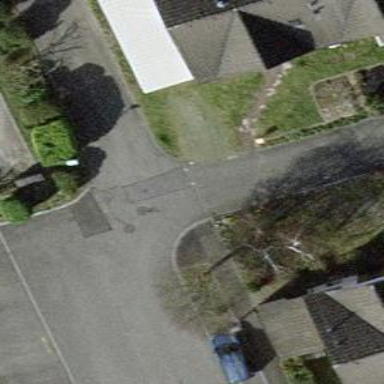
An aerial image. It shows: Unmarked crossing on asphalt footway.